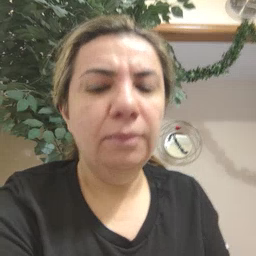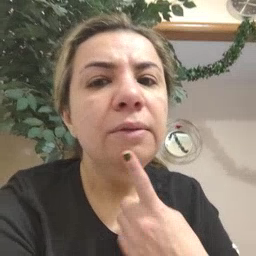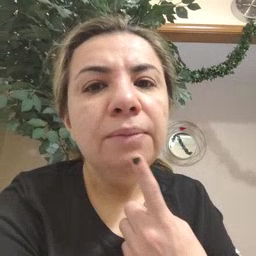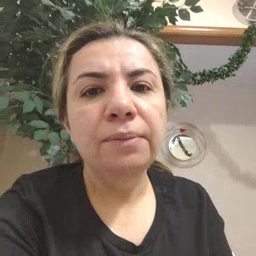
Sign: say